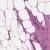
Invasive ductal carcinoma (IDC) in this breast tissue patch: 0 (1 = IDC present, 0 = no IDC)